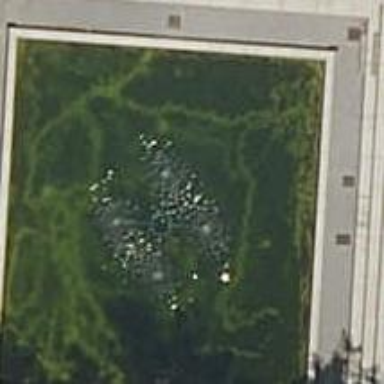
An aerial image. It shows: Beautiful fountain.